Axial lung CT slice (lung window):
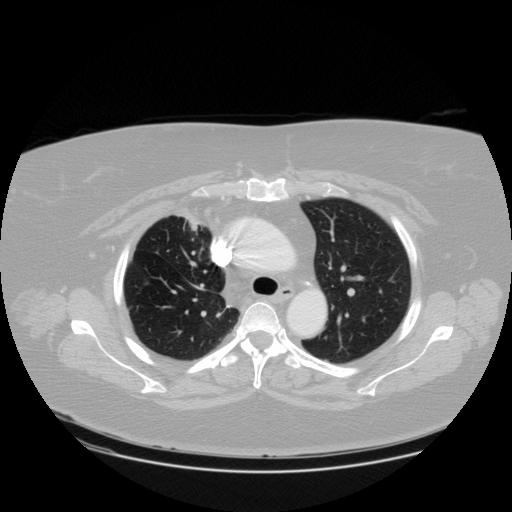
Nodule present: no